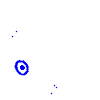
Particle: electron